Question: How do I indicate which direction the user swipes, rather the next and previous view controller?
I have successfully set up the 'UIPageViewControllerDataSource' delegate.

These functions do not indicate which direction the user swipes though, but rather the next and previous view controller.
'''
func pageViewController(pageViewController: UIPageViewController,
viewControllerBeforeViewController viewController: UIViewController) -> UIViewController?
func pageViewController(_ pageViewController: UIPageViewController,
viewControllerAfterViewController viewController: UIViewController) -> UIViewController?
'''
I tried using this method:
'''
func pageViewController(_ pageViewController: UIPageViewController,
didFinishAnimating finished: Bool,
previousViewControllers previousViewControllers: [AnyObject],
transitionCompleted completed: Bool)
'''
that comes with the 'UIPageViewControllerDelegate'. I used which looks like this:
'''
import UIKit
class ProView: UIViewController, UIPageViewControllerDataSource, UIPageViewControllerDelegate {
var pageViewController: UIPageViewController?
let characterImages = ["character1", "character2"]
override func viewDidLoad() {
super.viewDidLoad()
createPageViewController()
setupPageControl()
}
override func didReceiveMemoryWarning() {
super.didReceiveMemoryWarning()
}
func pageViewController(pageViewController: UIPageViewController,
viewControllerAfterViewController ProView: UIViewController) -> UIViewController? {
let itemController = ProView as PageItemController
if itemController.itemIndex+1 < characterImages.count {
return getItemController(itemController.itemIndex+1)
}
return nil
}
func pageViewController(pageViewController: UIPageViewController,
viewControllerBeforeViewController ProView: UIViewController) -> UIViewController? {
let itemController = ProView as PageItemController
if itemController.itemIndex > 0 {
return getItemController(itemController.itemIndex-1)
}
return nil
}
private func getItemController(itemIndex: Int) -> PageItemController? {
if itemIndex < characterImages.count {
let pageItemController = self.storyboard!.instantiateViewControllerWithIdentifier("ItemController") as PageItemController
pageItemController.itemIndex = itemIndex
pageItemController.imageName = characterImages[itemIndex]
return pageItemController
}
return nil
}
func createPageViewController() {
let pageController = self.storyboard!.instantiateViewControllerWithIdentifier("PageController") as UIPageViewController
pageController.dataSource = self
if characterImages.count > 0 {
let firstController = getItemController(0)!
let startingViewControllers: NSArray = [firstController]
pageController.setViewControllers(startingViewControllers, direction: UIPageViewControllerNavigationDirection.Forward, animated: false, completion: nil)
}
pageViewController = pageController
addChildViewController(pageViewController!)
self.view.addSubview(pageViewController!.view)
pageViewController?.didMoveToParentViewController(self)
}
func setupPageControl() {
let appearance = UIPageControl.appearance()
appearance.pageIndicatorTintColor = UIColor.grayColor()
appearance.currentPageIndicatorTintColor = UIColor.whiteColor()
}
func presentationCountForPageViewController(pageViewController: UIPageViewController) -> Int {
return characterImages.count
}
func presentationIndexForPageViewController(pageViewController: UIPageViewController) -> Int {
return 0
}
func pageViewController(pageViewController: UIPageViewController,
didFinishAnimating finished: Bool,
previousViewControllers ProView: [AnyObject],
transitionCompleted completed: Bool) {
if completed {
println("completed!")
} else {
println("not completed")
}
}
}
class PageItemController: UIViewController {
@IBOutlet weak var imageCharacterChoose: UIImageView!
var itemIndex: Int = 0
var imageName: String = "" {
didSet {
if let imageView = imageCharacterChoose {imageCharacterChoose.image = UIImage(named: imageName)
}
}
}
override func viewDidLoad() {
super.viewDidLoad()
imageCharacterChoose!.image = UIImage(named: imageName)
}
override func didReceiveMemoryWarning() {
super.didReceiveMemoryWarning()
}
}
'''
'itemIndex', but how do I do that? How do I correctly use that method?
Thanks!
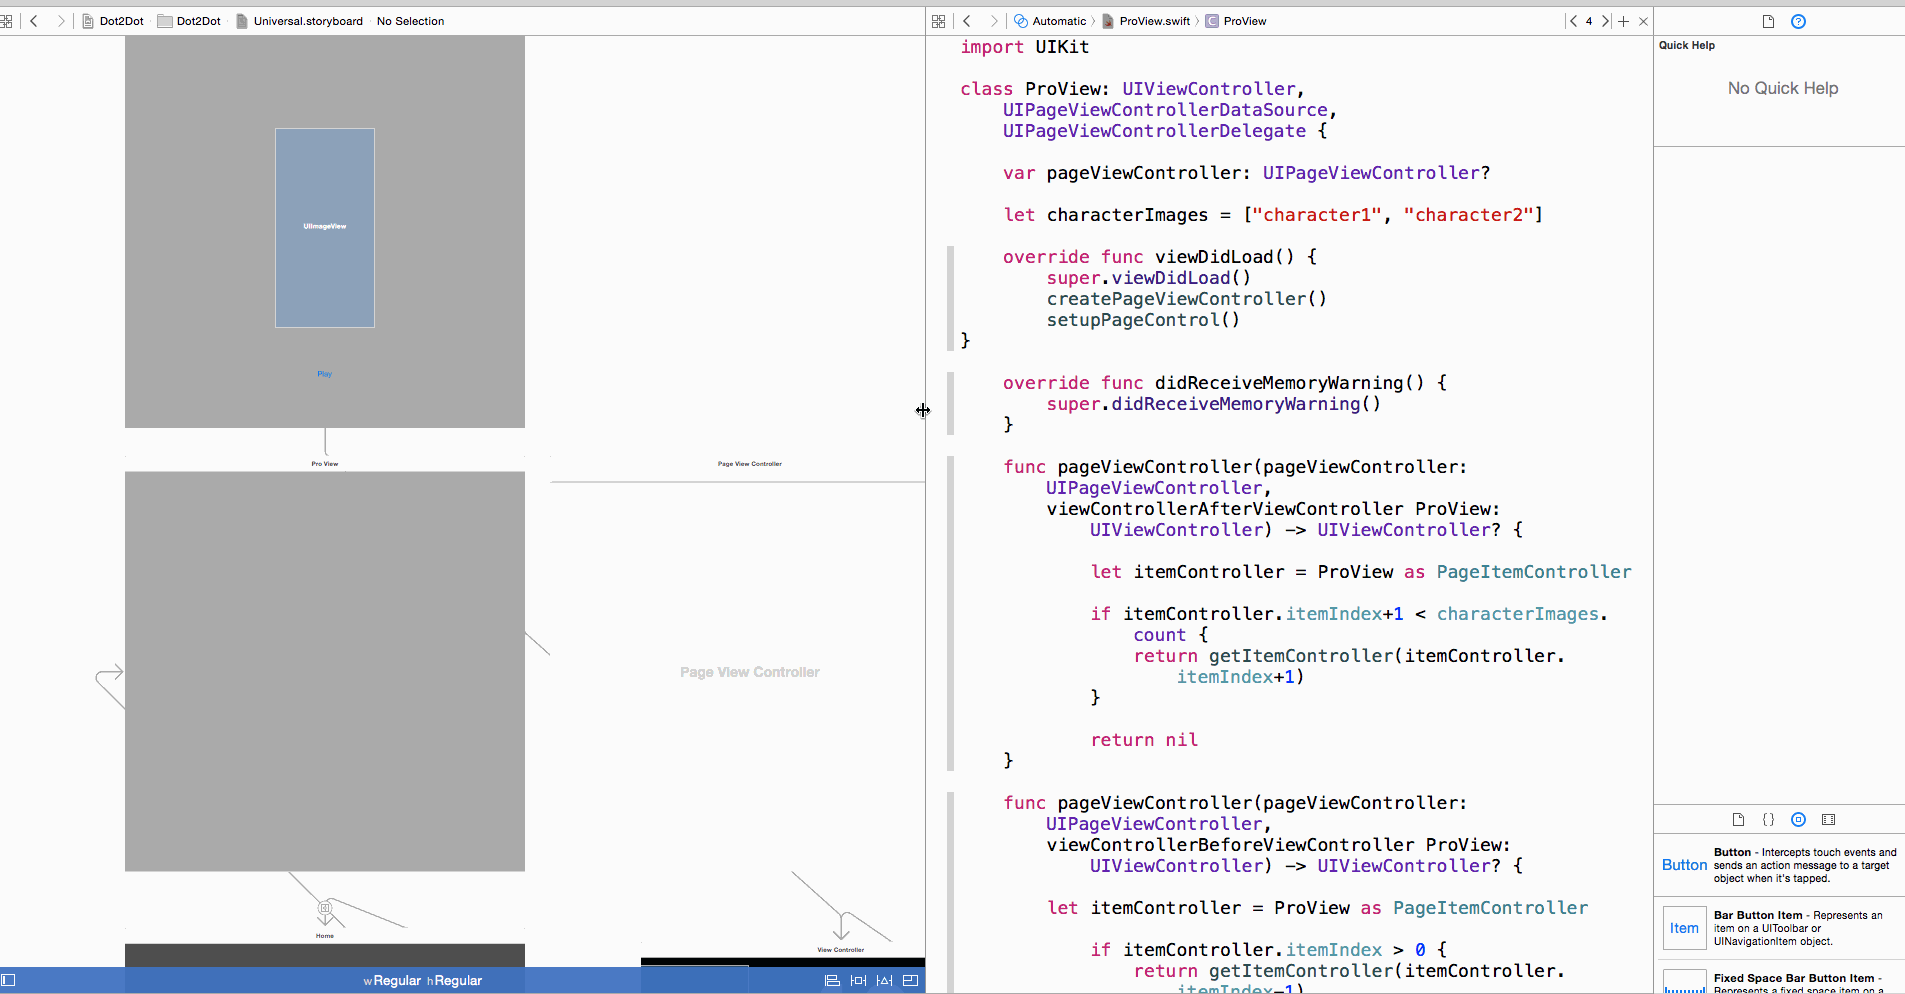
Answer: This answers solved my problem:
<URL>
You need to set up multiple variables and modify their values through the use of the 'UIPageController' methods.